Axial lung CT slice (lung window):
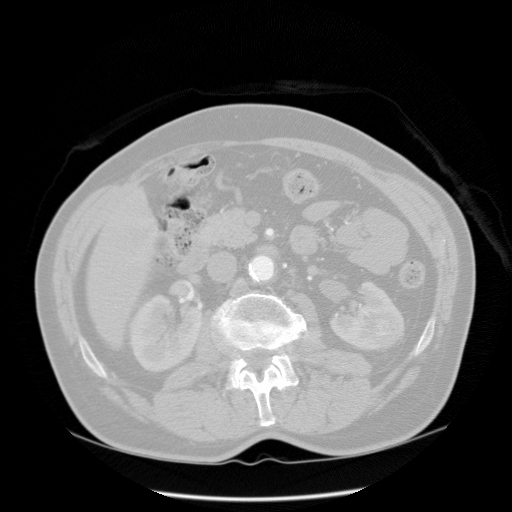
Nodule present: no